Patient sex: F
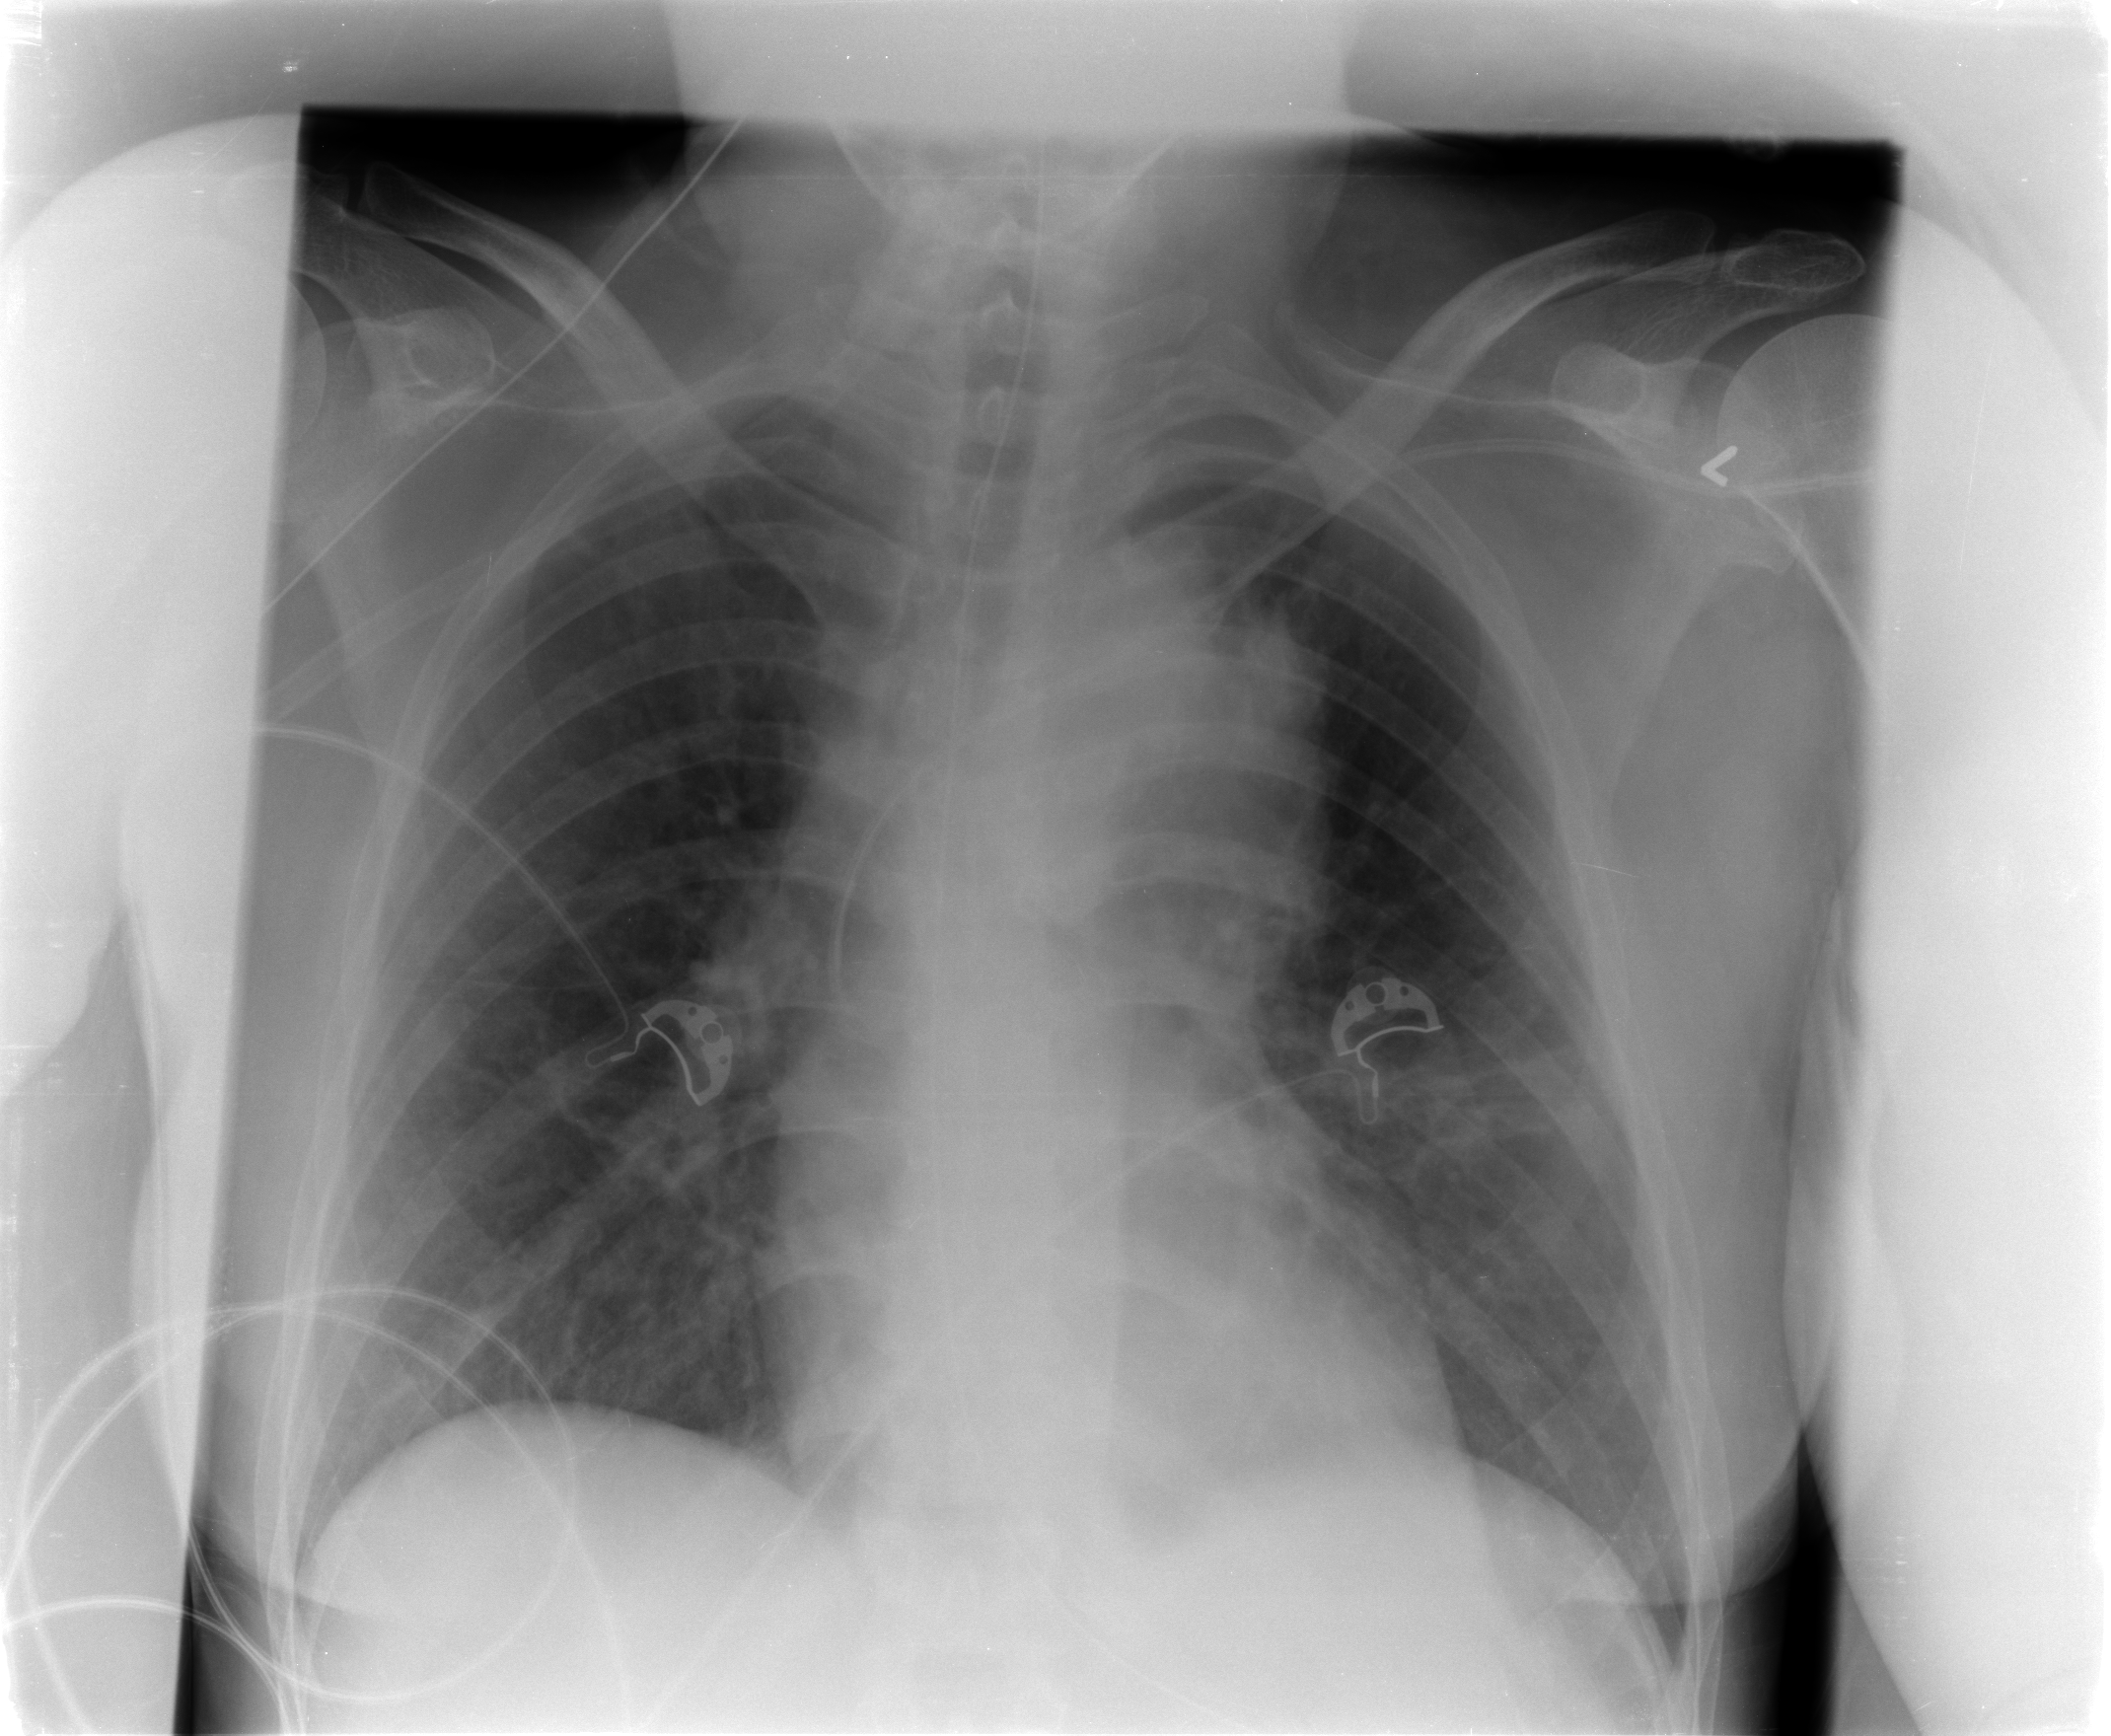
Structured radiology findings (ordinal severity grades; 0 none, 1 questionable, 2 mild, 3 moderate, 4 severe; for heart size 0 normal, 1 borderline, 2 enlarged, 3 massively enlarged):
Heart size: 0
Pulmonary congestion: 0
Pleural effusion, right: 0
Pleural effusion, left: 0
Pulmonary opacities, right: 2
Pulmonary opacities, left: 2
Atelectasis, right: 0
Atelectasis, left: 1